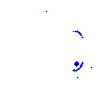
Particle: kaon